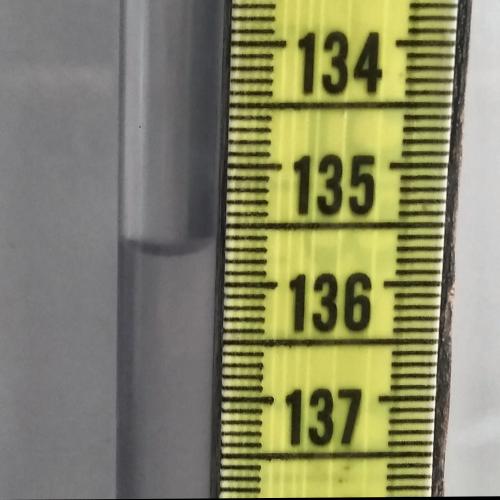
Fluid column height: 135.7 cm